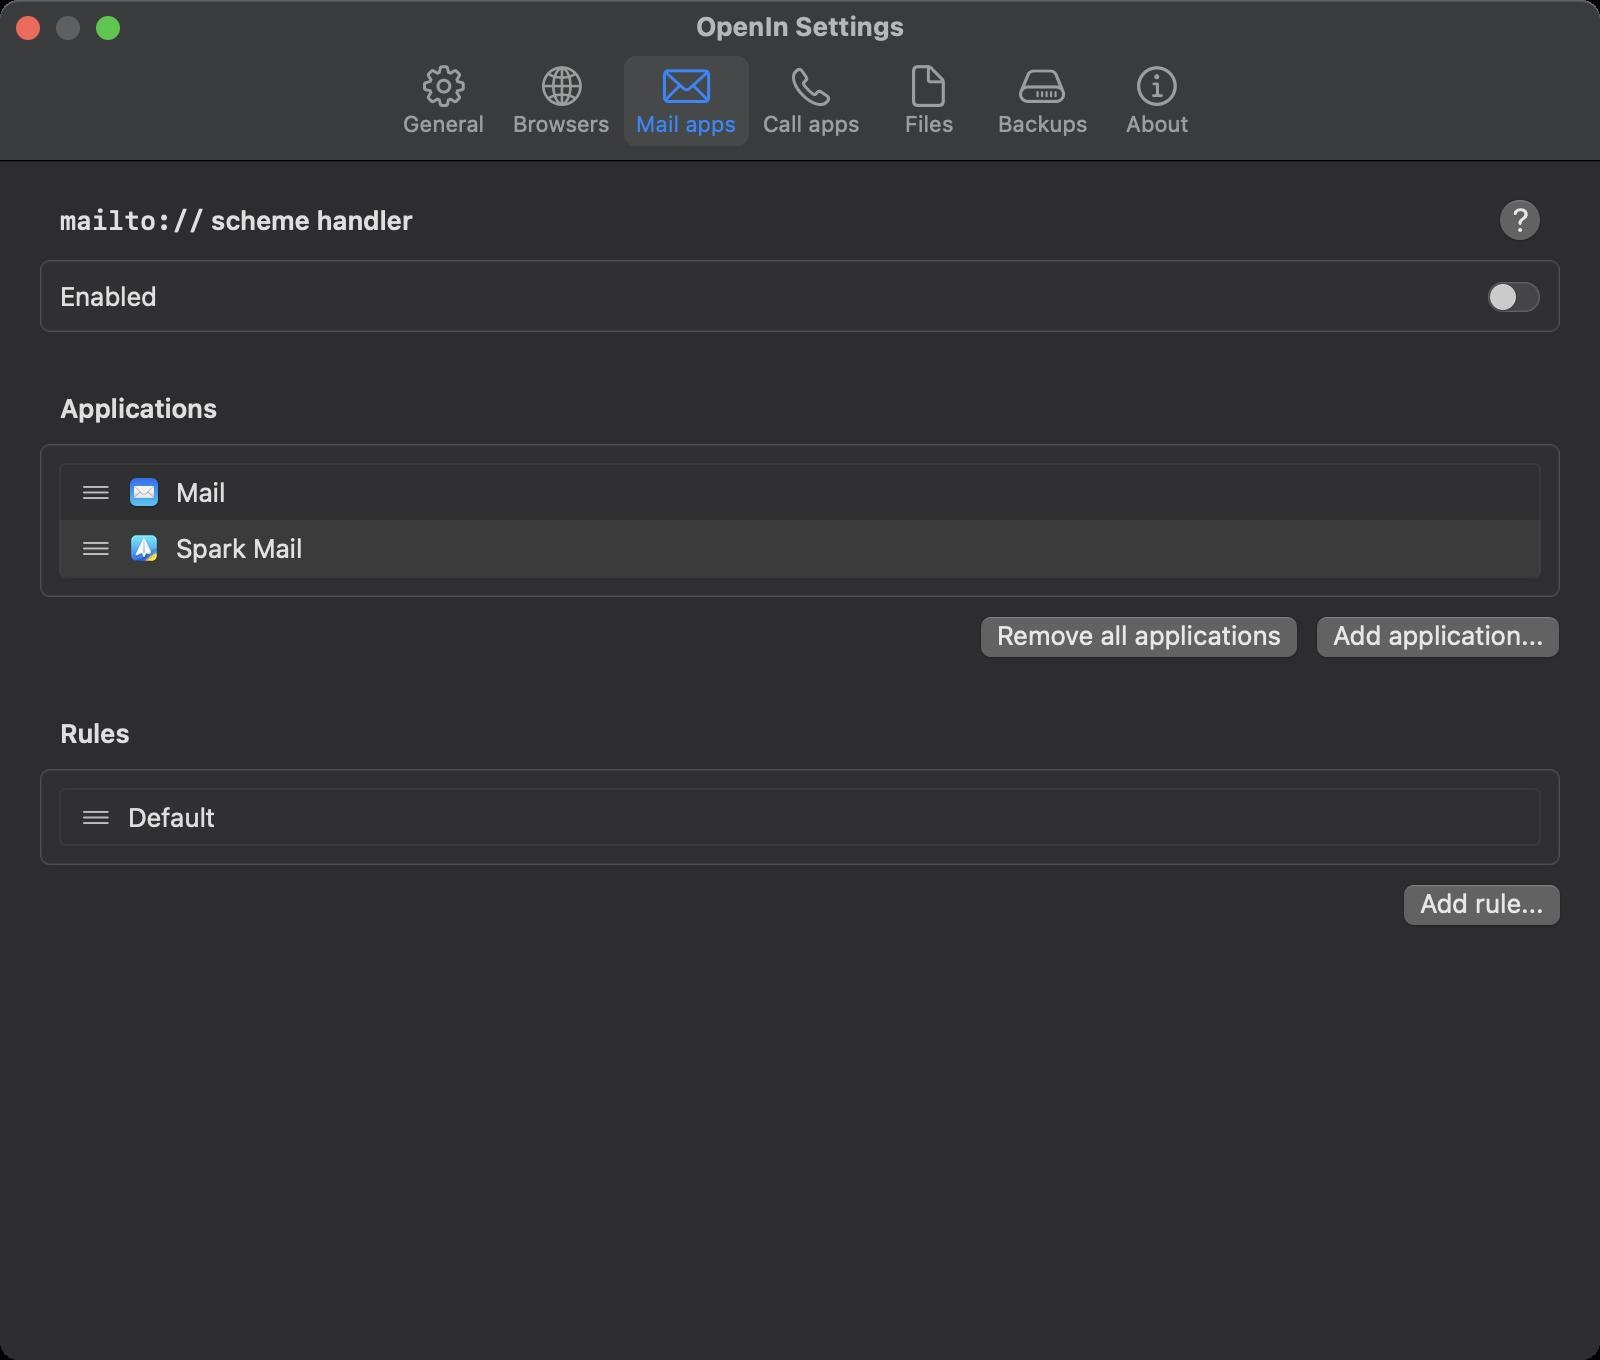
Accessibility tree:
{"name": "OpenIn_Settings", "role": "AXWindow", "description": null, "role_description": "standard window", "value": null, "position": "323.00;93.00", "size": "800;680", "children": [{"name": null, "role": "AXGroup", "description": null, "role_description": "group", "value": null, "position": "0.00;80.00", "size": "800;600", "children": [{"name": null, "role": "AXGroup", "description": null, "role_description": "group", "value": null, "position": "0.00;80.00", "size": "800;600", "children": [{"name": null, "role": "AXScrollArea", "description": null, "role_description": "scroll area", "value": null, "position": "0.00;80.00", "size": "800;600", "children": [{"name": null, "role": "AXHeading", "description": "mailto:// scheme handler", "role_description": "heading", "value": null, "position": "30.00;102.00", "size": "176;16", "children": []}, {"name": null, "role": "AXButton", "description": "Help", "role_description": "button", "value": null, "position": "750.00;100.00", "size": "20;20", "children": []}, {"name": null, "role": "AXGroup", "description": null, "role_description": "group", "value": null, "position": "17.00;128.00", "size": "766;42", "children": [{"name": null, "role": "AXStaticText", "description": null, "role_description": "text", "value": "Enabled", "position": "30.00;140.00", "size": "49;16", "children": []}, {"name": null, "role": "AXCheckBox", "description": null, "role_description": "switch", "value": 0, "position": "744.00;141.00", "size": "26;15", "children": []}]}, {"name": null, "role": "AXHeading", "description": "Applications", "role_description": "heading", "value": null, "position": "30.00;196.00", "size": "79;16", "children": []}, {"name": null, "role": "AXGroup", "description": null, "role_description": "group", "value": null, "position": "17.00;220.00", "size": "766;82", "children": [{"name": null, "role": "AXScrollArea", "description": null, "role_description": "scroll area", "value": null, "position": "30.00;232.00", "size": "740;56", "children": [{"name": null, "role": "AXTable", "description": null, "role_description": "list", "value": null, "position": "30.00;232.00", "size": "740;56", "children": [{"name": null, "role": "AXRow", "description": null, "role_description": "table row", "value": null, "position": "30.00;232.00", "size": "740;28", "children": [{"name": null, "role": "AXCell", "description": null, "role_description": "cell", "value": null, "position": "36.00;232.00", "size": "728;28", "children": [{"name": null, "role": "AXImage", "description": "Drag", "role_description": "image", "value": null, "position": "41.50;243.00", "size": "13;6", "children": []}, {"name": null, "role": "AXImage", "description": null, "role_description": "image", "value": null, "position": "64.00;238.00", "size": "16;16", "children": []}, {"name": null, "role": "AXStaticText", "description": null, "role_description": "text", "value": "Mail", "position": "88.00;238.00", "size": "25;16", "children": []}]}]}, {"name": null, "role": "AXRow", "description": null, "role_description": "table row", "value": null, "position": "30.00;260.00", "size": "740;28", "children": [{"name": null, "role": "AXCell", "description": null, "role_description": "cell", "value": null, "position": "36.00;260.00", "size": "728;28", "children": [{"name": null, "role": "AXImage", "description": "Drag", "role_description": "image", "value": null, "position": "41.50;271.00", "size": "13;6", "children": []}, {"name": null, "role": "AXImage", "description": null, "role_description": "image", "value": null, "position": "64.00;266.00", "size": "16;16", "children": []}, {"name": null, "role": "AXStaticText", "description": null, "role_description": "text", "value": "Spark Mail", "position": "88.00;266.00", "size": "64;16", "children": []}]}]}, {"name": null, "role": "AXColumn", "description": null, "role_description": "column", "value": null, "position": "30.00;232.00", "size": "740;56", "children": []}]}]}]}, {"name": null, "role": "AXButton", "description": "Remove all applications", "role_description": "button", "value": null, "position": "498.50;309.50", "size": "142;16", "children": []}, {"name": null, "role": "AXButton", "description": "Add application...", "role_description": "button", "value": null, "position": "666.50;309.50", "size": "106;16", "children": []}, {"name": null, "role": "AXHeading", "description": "Rules", "role_description": "heading", "value": null, "position": "30.00;358.25", "size": "35;16", "children": []}, {"name": null, "role": "AXGroup", "description": null, "role_description": "group", "value": null, "position": "17.00;382.50", "size": "766;54", "children": [{"name": null, "role": "AXScrollArea", "description": null, "role_description": "scroll area", "value": null, "position": "30.00;394.50", "size": "740;28", "children": [{"name": null, "role": "AXTable", "description": null, "role_description": "list", "value": null, "position": "30.00;394.50", "size": "740;28", "children": [{"name": null, "role": "AXRow", "description": null, "role_description": "table row", "value": null, "position": "30.00;394.50", "size": "740;28", "children": [{"name": null, "role": "AXCell", "description": null, "role_description": "cell", "value": null, "position": "36.00;394.50", "size": "728;28", "children": [{"name": null, "role": "AXImage", "description": "Drag", "role_description": "image", "value": null, "position": "41.50;405.50", "size": "13;6", "children": []}, {"name": null, "role": "AXStaticText", "description": null, "role_description": "text", "value": "Default", "position": "64.00;400.50", "size": "44;16", "children": []}]}]}, {"name": null, "role": "AXColumn", "description": null, "role_description": "column", "value": null, "position": "30.00;394.50", "size": "740;28", "children": []}]}]}]}, {"name": null, "role": "AXButton", "description": "Add rule...", "role_description": "button", "value": null, "position": "710.00;443.50", "size": "62;16", "children": []}]}]}]}, {"name": null, "role": "AXToolbar", "description": null, "role_description": "toolbar", "value": null, "position": "0.00;28.00", "size": "800;52", "children": [{"name": "General", "role": "AXButton", "description": null, "role_description": "button", "value": null, "position": "194.50;28.00", "size": "55;52", "children": []}, {"name": "Browsers", "role": "AXButton", "description": null, "role_description": "button", "value": null, "position": "250.50;28.00", "size": "60;52", "children": []}, {"name": "Mail_apps", "role": "AXButton", "description": null, "role_description": "button", "value": null, "position": "312.00;28.00", "size": "62;52", "children": []}, {"name": "Call_apps", "role": "AXButton", "description": null, "role_description": "button", "value": null, "position": "375.50;28.00", "size": "60;52", "children": []}, {"name": "Files", "role": "AXButton", "description": null, "role_description": "button", "value": null, "position": "437.00;28.00", "size": "55;52", "children": []}, {"name": "Backups", "role": "AXButton", "description": null, "role_description": "button", "value": null, "position": "493.00;28.00", "size": "57;52", "children": []}, {"name": "About", "role": "AXButton", "description": null, "role_description": "button", "value": null, "position": "551.00;28.00", "size": "55;52", "children": []}]}, {"name": null, "role": "AXButton", "description": null, "role_description": "close button", "value": null, "position": "7.00;6.00", "size": "14;16", "children": []}, {"name": null, "role": "AXButton", "description": null, "role_description": "zoom button", "value": null, "position": "47.00;6.00", "size": "14;16", "children": [{"name": null, "role": "AXGroup", "description": null, "role_description": "group", "value": null, "position": "47.00;6.00", "size": "14;16", "children": [{"name": null, "role": "AXGroup", "description": null, "role_description": "group", "value": null, "position": "47.00;6.00", "size": "14;16", "children": []}]}]}, {"name": null, "role": "AXButton", "description": null, "role_description": "minimize button", "value": null, "position": "27.00;6.00", "size": "14;16", "children": []}, {"name": null, "role": "AXStaticText", "description": null, "role_description": "text", "value": "OpenIn Settings", "position": "346.00;5.00", "size": "109;16", "children": []}]}